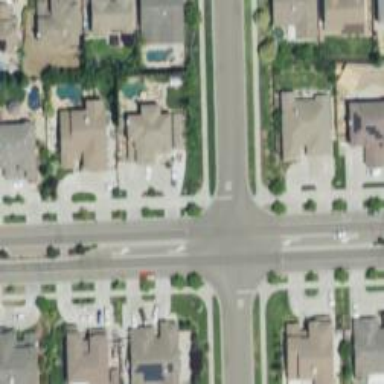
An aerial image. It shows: Unmarked road crossing.